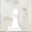
Piece: wP